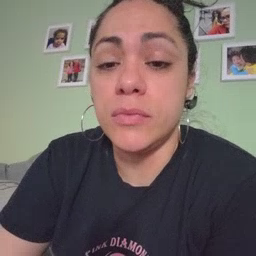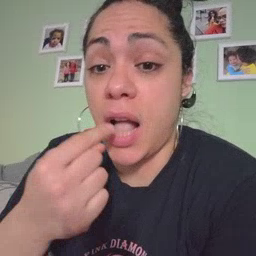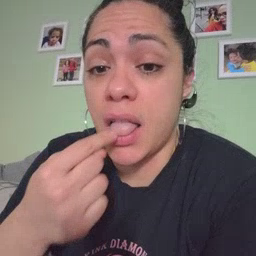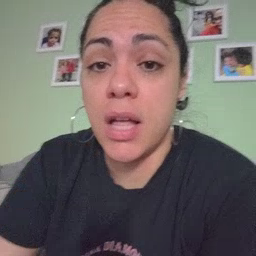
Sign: tongue